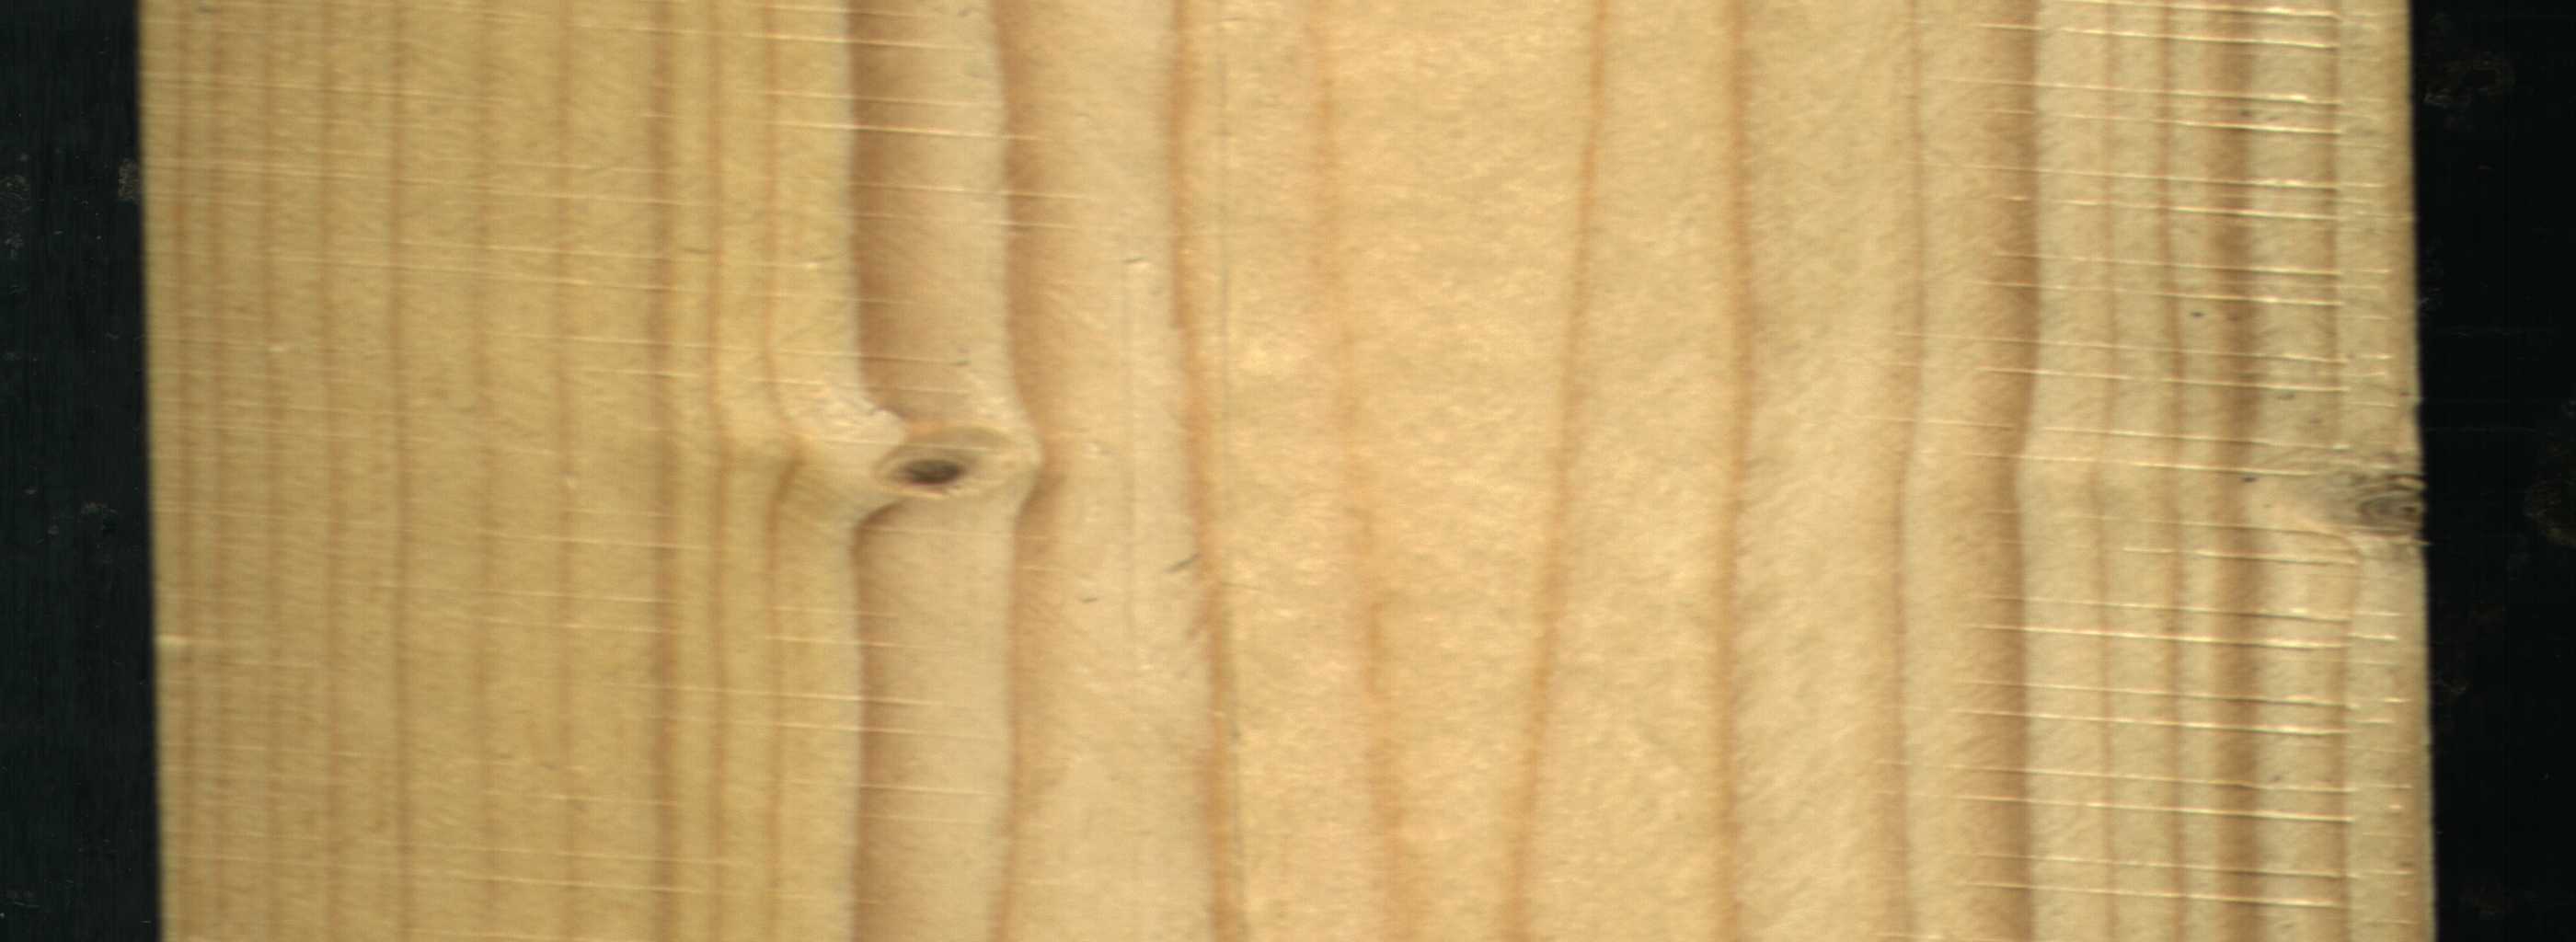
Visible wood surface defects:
Live_Knot
Live_Knot